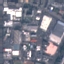
Land use / land cover: Industrial